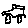
Label: car